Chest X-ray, AP view. Patient: 59 years old, sex M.
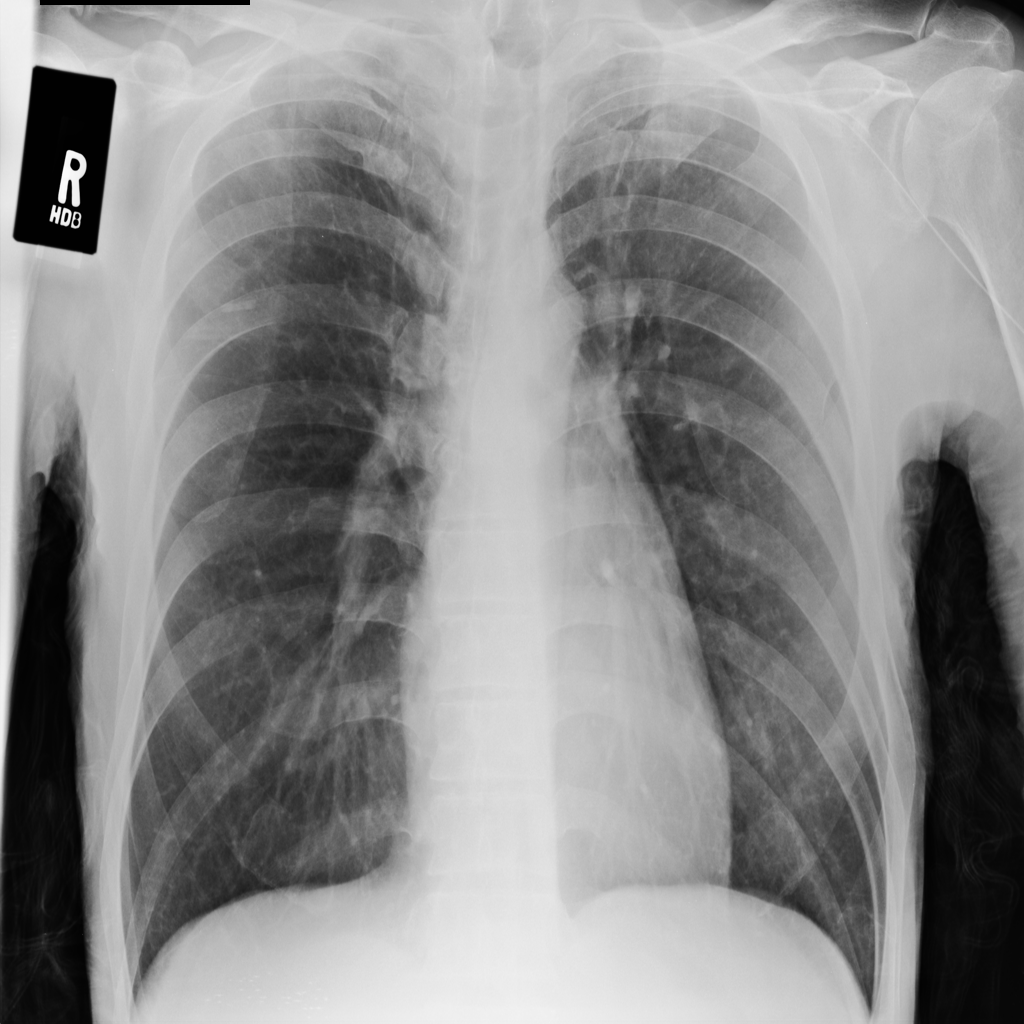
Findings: No Finding